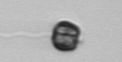
Label: Apedinella